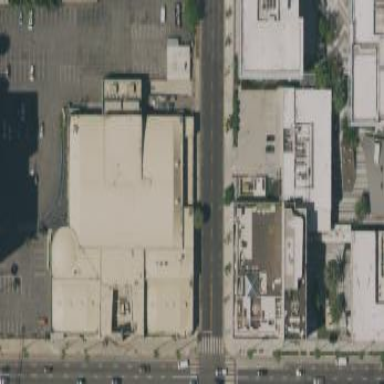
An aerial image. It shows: Theatre building.